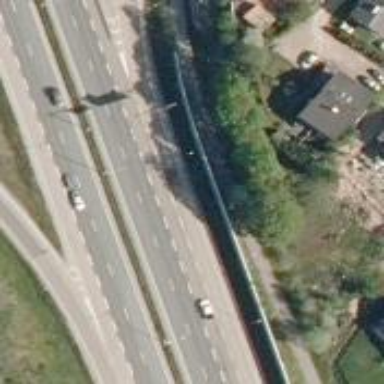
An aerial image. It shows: Asphalt road classified as trunk highway.